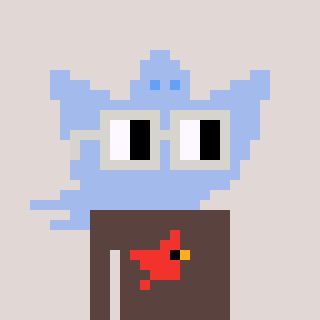
a pixel art character with square light gray glasses, a ghost-B-shaped head and a darkbrown-colored body on a warm background